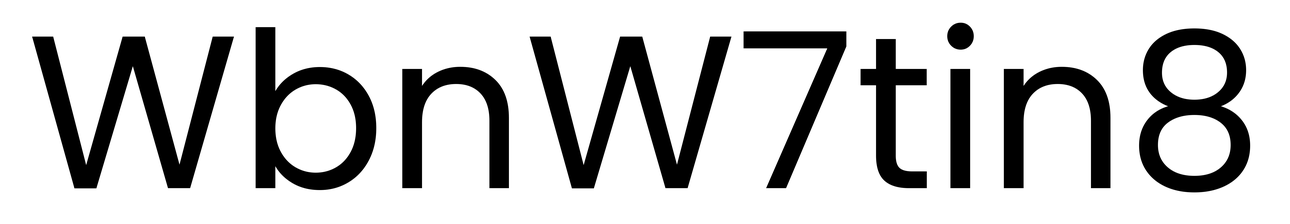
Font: Poppins-Regular